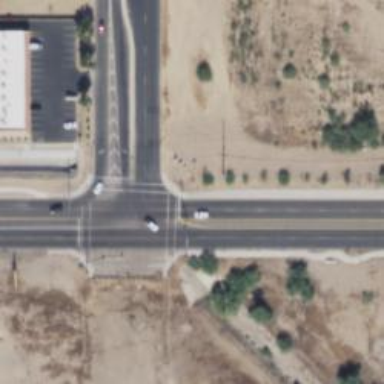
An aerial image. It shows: Solid stop line on the road marking.